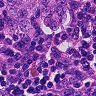
Metastatic tissue present: yes